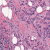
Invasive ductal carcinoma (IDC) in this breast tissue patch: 1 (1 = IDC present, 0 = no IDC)